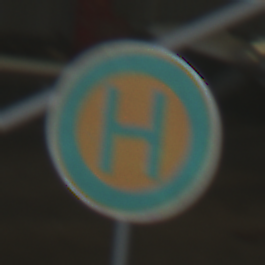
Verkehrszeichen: Haltestelle
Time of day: Midday
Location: Indoor (Urban)
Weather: NotSpecified
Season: NotSpecified
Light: Natural